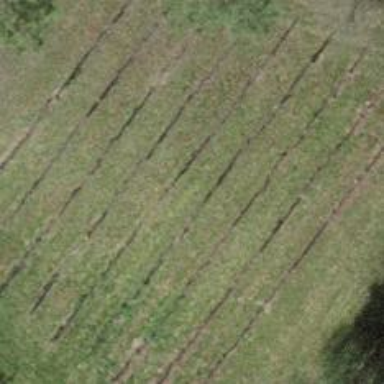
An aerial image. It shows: Beautiful vineyard in the countryside.